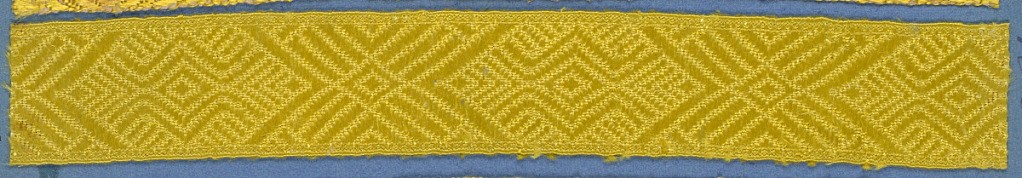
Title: Trimming
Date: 19th century
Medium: silk Technique: woven
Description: Yellow trimming fragment in a design of alternating motifs composed of three large lozenges and one small.